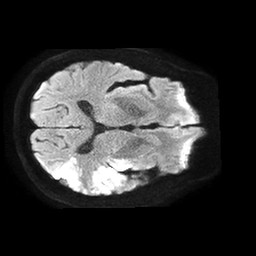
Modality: TRACE
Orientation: axial
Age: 70
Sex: male
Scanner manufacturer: philips
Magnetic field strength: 1.5 T
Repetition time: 4.6 s
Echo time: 0.08528 s